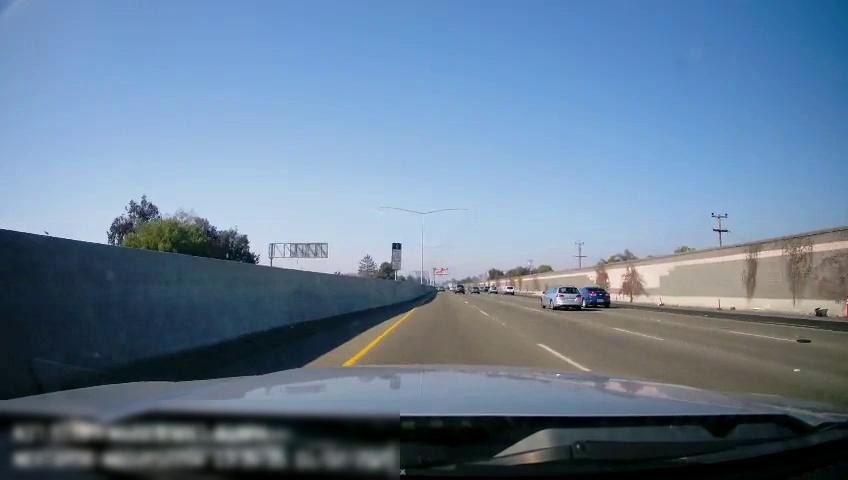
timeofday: Day
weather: Sunny
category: Drivable Space
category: Vehicles | Car
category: Vehicles | Car
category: Vehicles | Car
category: Vehicles | SUV
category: Vehicles | Car
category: Lanes | Current Lane
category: Lanes | Current Lane
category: Lanes | Alternate Lane
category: Lanes | Alternate Lane
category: Lanes | Alternate Lane
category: Traffic | Signs